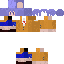
A female human skin with medium skin, wearing brown long hair dressed in a blue hoodie and blue pants, featuring a closed mouth.